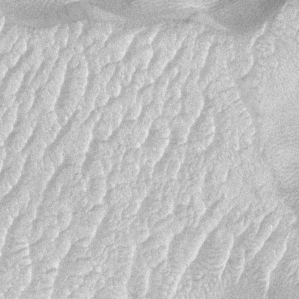
Label: frost